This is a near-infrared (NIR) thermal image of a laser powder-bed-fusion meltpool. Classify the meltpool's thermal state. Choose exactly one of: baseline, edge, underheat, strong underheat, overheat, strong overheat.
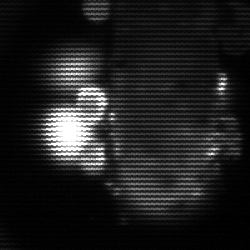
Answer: strong underheat